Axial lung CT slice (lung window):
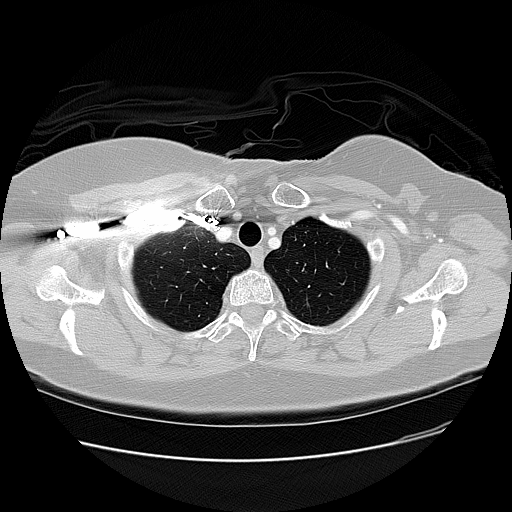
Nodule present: no